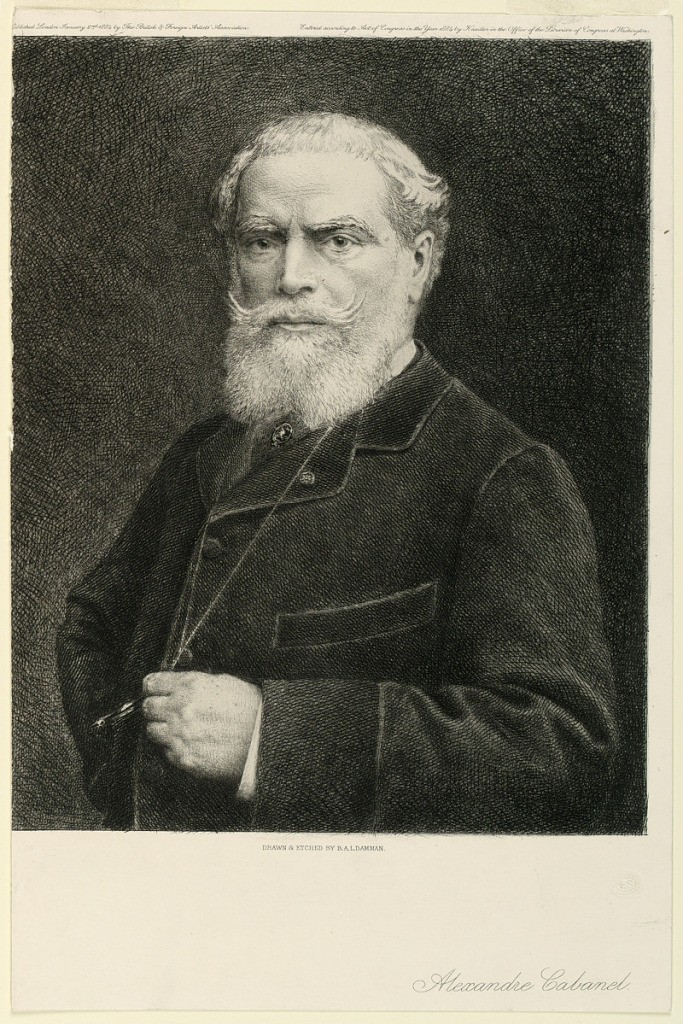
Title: Portrait of Alexander Cabanel
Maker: Benjamin-Louis-Auguste Damman, French, 1835 - 1921
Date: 1884
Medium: Etching on paper
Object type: Print
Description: Half-length portrait of Alexandre Cabanel (1824-1889), French painter, shown facing on quarter left, his head turned frontally. He wears a full white beard and mustachios. With his left hand he holds his glasses, on a chair. Sitter's name below, and at top, publisher's name.